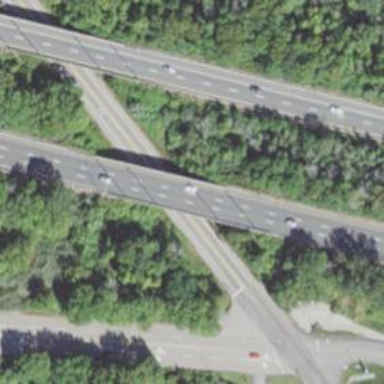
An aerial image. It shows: Asphalt bridge over motorway.